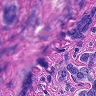
Metastatic tissue present: yes